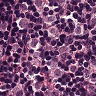
Metastatic tissue present: yes